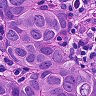
Metastatic tissue present: yes